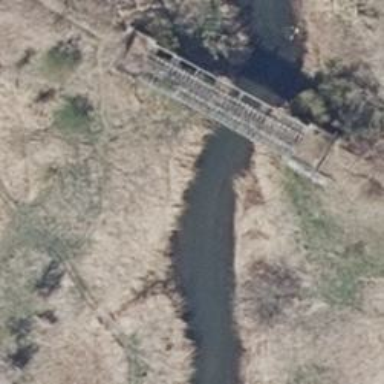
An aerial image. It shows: Man-made bridge.